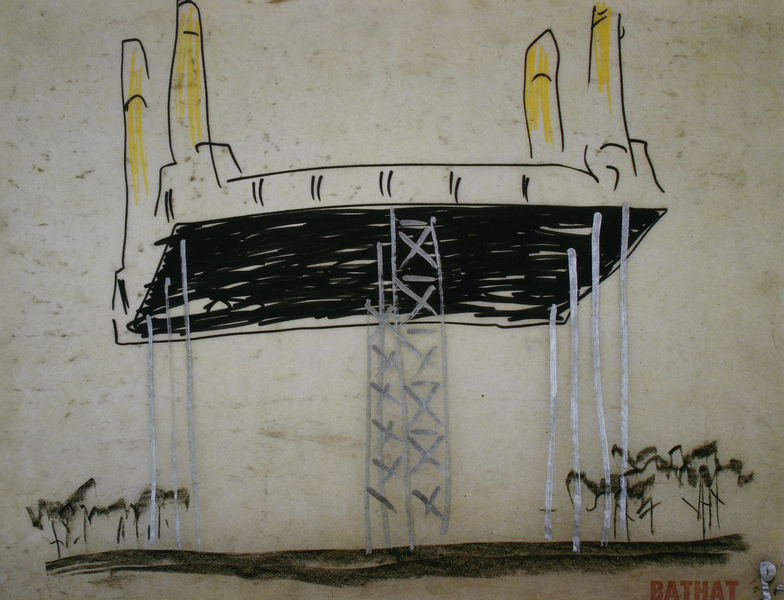
Titel: "Bat Hat", Entwurf für die Umgestaltung des Battersea-Kraftwerks in London - Ansichtsskizze
Künstler: Cedric Price
Schlagwörter: skizze, stützen, zeichnung, dach, park, boden, pavillon